Interaction volume radius: 5 \u00c5
Interaction volume height: 15 \u00c5
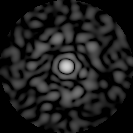
Disorder parameter: 0.8342